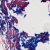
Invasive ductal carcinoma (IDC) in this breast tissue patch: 0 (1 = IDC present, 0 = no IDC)